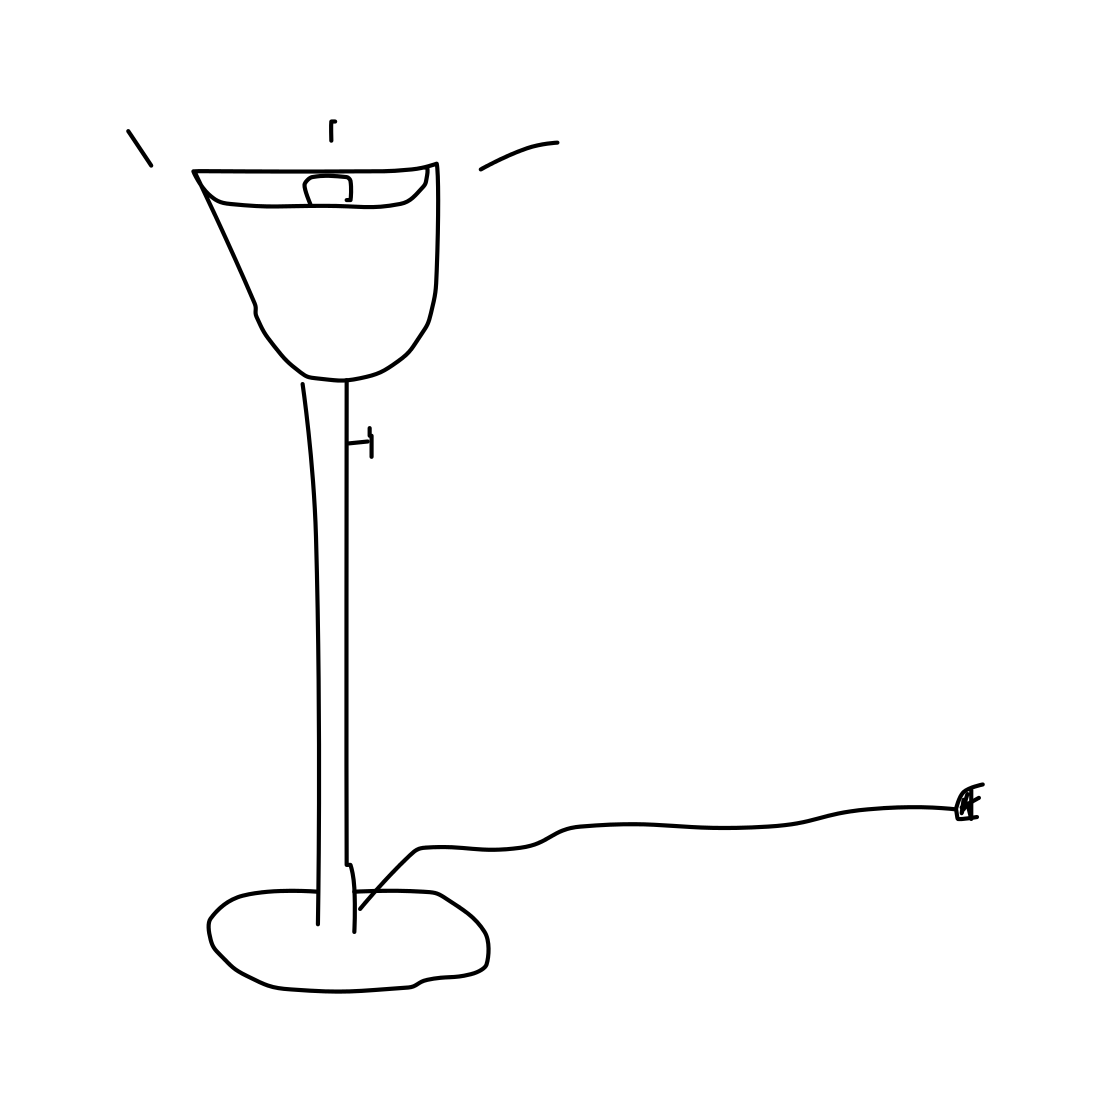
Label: floor lamp